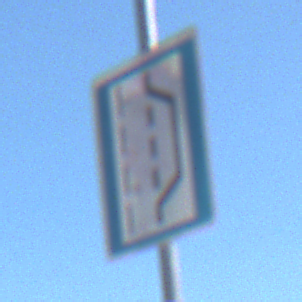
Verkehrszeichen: NothalteUndPannenbucht
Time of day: MorningAfternoon
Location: Outdoor (Suburban)
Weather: PartlyCloudy
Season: NotSpecified
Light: Natural